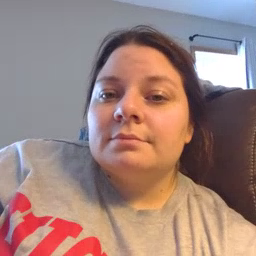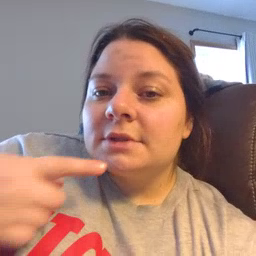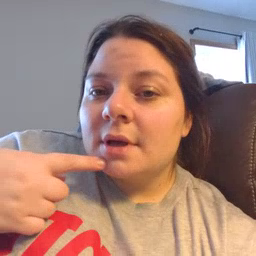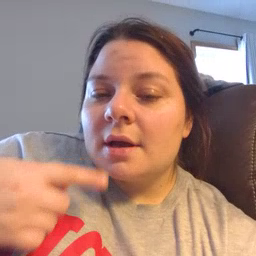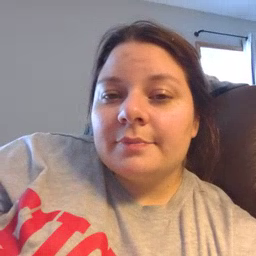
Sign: say